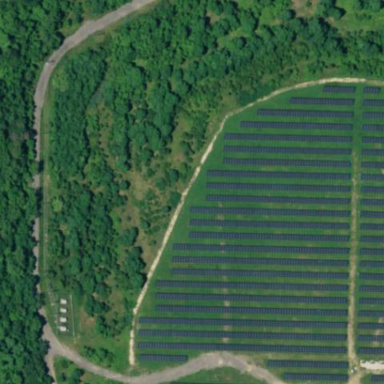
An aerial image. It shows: Solar power generator using photovoltaic panels.